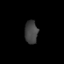
Tissue: prostate
Cell type: T cells
Senescence score: 0.3344
Nuclear area (px): 298
Mean DAPI intensity: 64.997